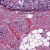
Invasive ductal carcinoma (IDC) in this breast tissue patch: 0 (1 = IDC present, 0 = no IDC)